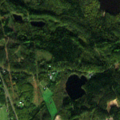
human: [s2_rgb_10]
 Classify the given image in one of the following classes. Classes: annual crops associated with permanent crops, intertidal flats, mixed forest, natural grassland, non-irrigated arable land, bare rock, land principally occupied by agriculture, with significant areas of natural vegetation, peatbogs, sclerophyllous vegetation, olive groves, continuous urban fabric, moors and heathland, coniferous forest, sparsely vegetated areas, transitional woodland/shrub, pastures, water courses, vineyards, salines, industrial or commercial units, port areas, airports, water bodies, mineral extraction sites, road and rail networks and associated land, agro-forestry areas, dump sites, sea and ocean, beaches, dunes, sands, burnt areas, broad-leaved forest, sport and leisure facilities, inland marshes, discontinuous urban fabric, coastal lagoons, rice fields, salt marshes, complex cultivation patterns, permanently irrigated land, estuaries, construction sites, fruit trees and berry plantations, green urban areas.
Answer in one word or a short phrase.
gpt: land principally occupied by agriculture, with significant areas of natural vegetation, coniferous forest, mixed forest, transitional woodland/shrub